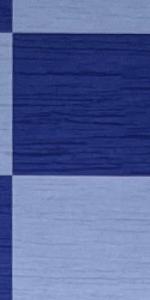
Label: Empty